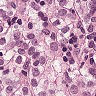
Metastatic tissue present: yes